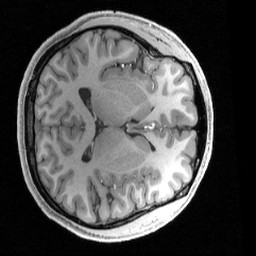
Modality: T1w
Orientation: axial
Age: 20
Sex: female
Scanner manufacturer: siemens
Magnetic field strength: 3 T
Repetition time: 2.4 s
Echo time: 0.00224 s